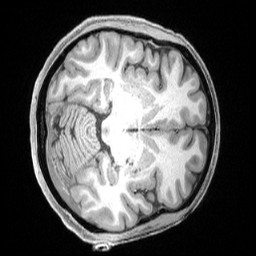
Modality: T1w
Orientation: axial
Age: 35
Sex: female
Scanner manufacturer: siemens
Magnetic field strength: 3 T
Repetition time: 2.4 s
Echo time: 0.00228 s